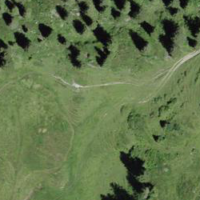
EUNIS habitat code: 23
Species observed at this site:
Menyanthes trifoliata